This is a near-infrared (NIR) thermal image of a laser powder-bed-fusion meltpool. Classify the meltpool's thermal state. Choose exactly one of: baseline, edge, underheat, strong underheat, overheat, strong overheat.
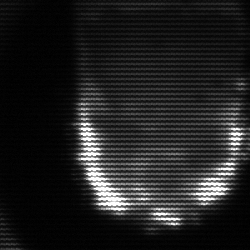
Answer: baseline